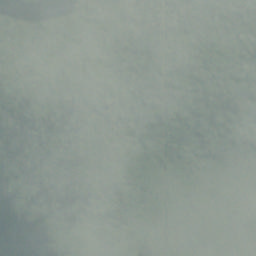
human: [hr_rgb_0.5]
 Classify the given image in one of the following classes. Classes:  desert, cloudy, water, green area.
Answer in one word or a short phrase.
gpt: cloudy